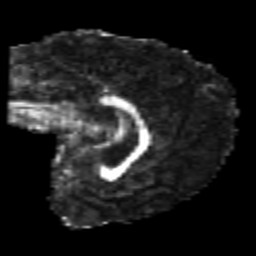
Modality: FA
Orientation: sagittal
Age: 22
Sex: female
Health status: healthy
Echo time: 0.074 s